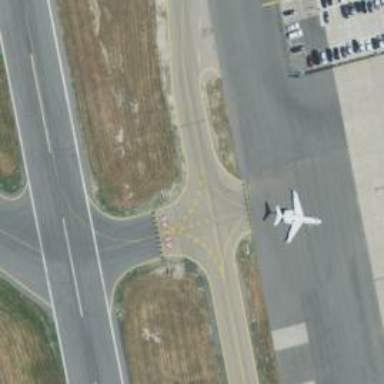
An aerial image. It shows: Asphalt taxiway in the airport.